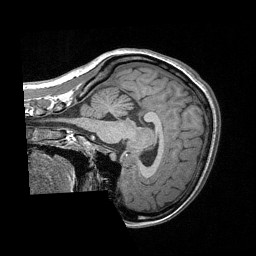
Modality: T1w
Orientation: sagittal
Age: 19
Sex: male
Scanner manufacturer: siemens
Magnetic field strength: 3 T
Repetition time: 1.64 s
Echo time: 0.00234 s